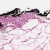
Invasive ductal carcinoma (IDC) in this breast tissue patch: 0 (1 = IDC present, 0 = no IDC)